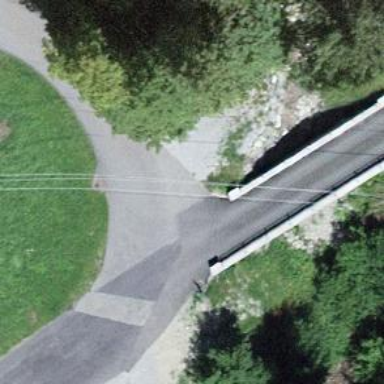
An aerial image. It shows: Service road on bridge with asphalt surface. The track type is grade 1.